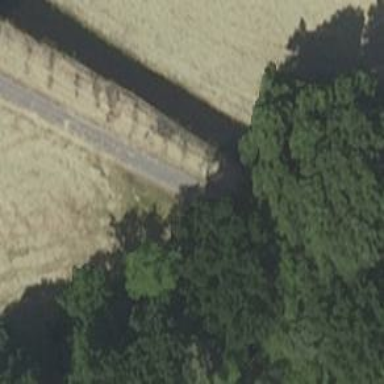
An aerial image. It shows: Culvert tunnel.